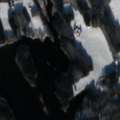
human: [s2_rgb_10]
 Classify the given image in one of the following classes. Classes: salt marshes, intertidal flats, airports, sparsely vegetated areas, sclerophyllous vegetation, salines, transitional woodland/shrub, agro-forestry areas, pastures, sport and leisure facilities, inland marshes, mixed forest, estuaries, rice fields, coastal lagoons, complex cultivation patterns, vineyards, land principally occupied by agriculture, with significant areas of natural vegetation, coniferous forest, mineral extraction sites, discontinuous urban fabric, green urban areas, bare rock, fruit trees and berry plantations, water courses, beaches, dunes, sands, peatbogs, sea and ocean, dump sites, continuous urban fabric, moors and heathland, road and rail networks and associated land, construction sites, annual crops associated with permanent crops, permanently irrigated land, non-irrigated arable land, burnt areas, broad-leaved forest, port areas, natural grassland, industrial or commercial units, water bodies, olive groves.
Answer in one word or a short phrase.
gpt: non-irrigated arable land, land principally occupied by agriculture, with significant areas of natural vegetation, coniferous forest, mixed forest, water bodies